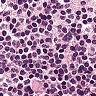
Metastatic tissue present: yes